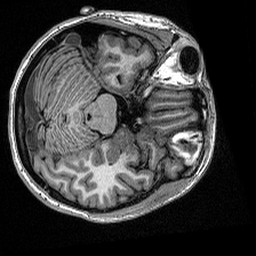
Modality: T1w
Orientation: axial
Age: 23
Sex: female
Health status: healthy
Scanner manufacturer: siemens
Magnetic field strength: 1.5 T
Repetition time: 2.73 s
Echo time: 0.00357 s